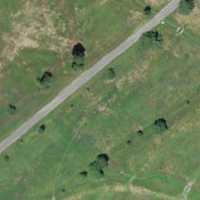
EUNIS habitat code: 53
Species observed at this site:
Vaccinium vitis-idaea